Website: ulta-beauty
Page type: billing-address
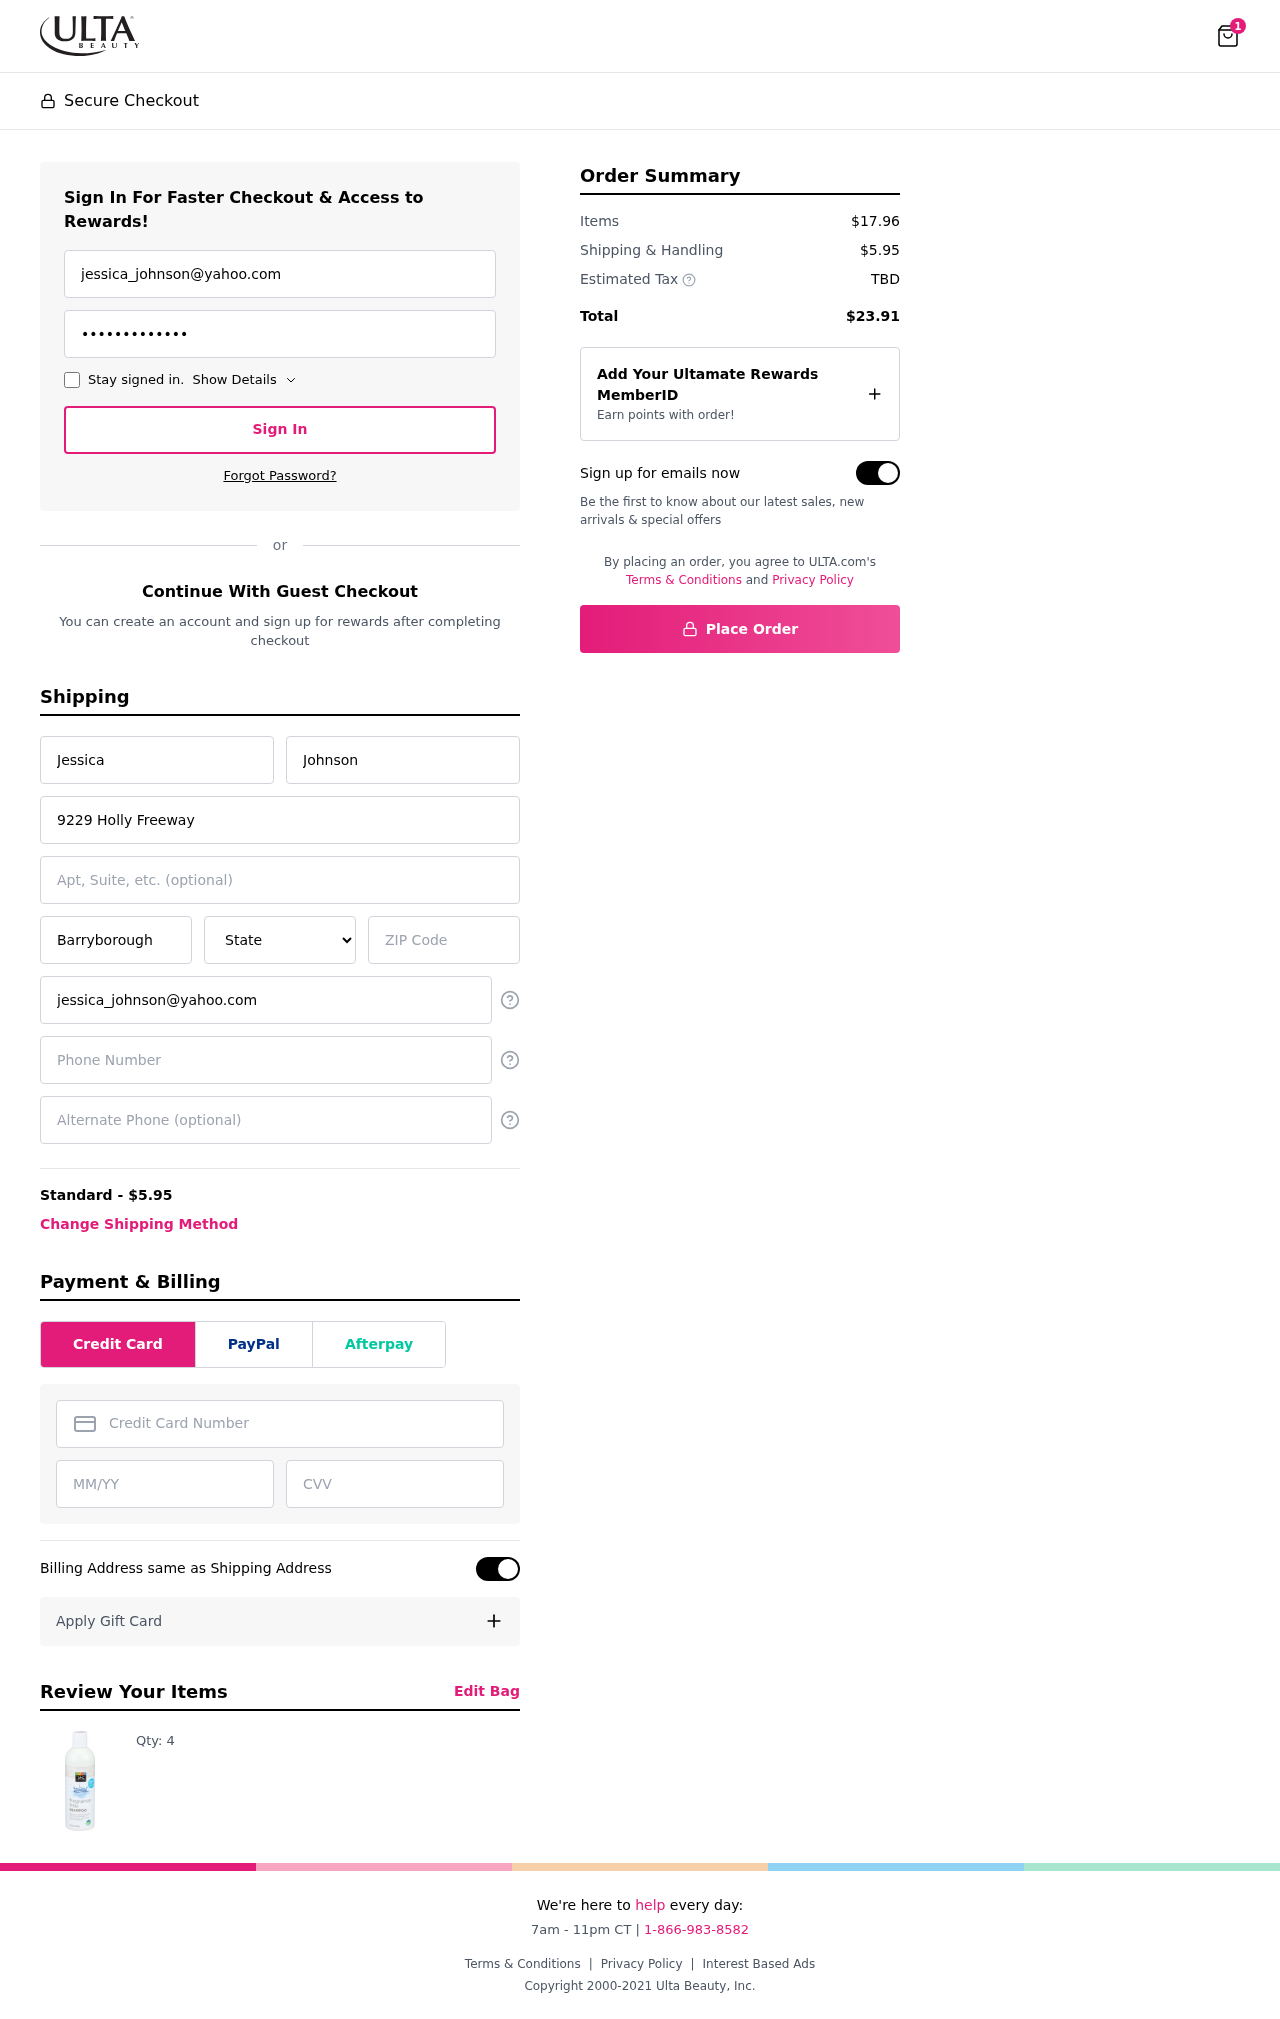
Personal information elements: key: PII_STATE
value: Alabama
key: PII_EMAIL
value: jessica_johnson@yahoo.com
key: PII_FIRSTNAME
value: Jessica
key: PII_LASTNAME
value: Johnson
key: PII_STREET
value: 9229 Holly Freeway
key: PII_CITY
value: Barryborough
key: PII_POSTCODE
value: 36316
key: PII_PHONE
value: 8938847905
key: PII_ALT_PHONE
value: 6885225366
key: PII_CARD_NUMBER
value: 4356 0105 0411 4167
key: PII_CARD_EXPIRY
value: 06/28
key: PII_CARD_CVV
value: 452
Product elements: key: PRODUCT1_QUANTITY
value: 4
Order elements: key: ORDER_NUM_ITEMS
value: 1
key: ORDER_SHIPPING_COST
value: $5.95
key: ORDER_SUBTOTAL
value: $17.96
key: ORDER_TOTAL
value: $23.91